Question: I'm registering the <URL> in a bundle script the exact same way I'm registering several other scripts but for some reason the bundle for this script simple doesn't work...
### I have tried with the following Bundle registrations SAME RESULTS:
'''
bundles.Add(new ScriptBundle("~/bundles/jquery.maskedinput").Include(
"~/Scripts/jquery.maskedinput-{version}.js"
));
'''
---
'''
bundles.Add(new ScriptBundle("~/bundles/jquery.maskedinput").Include(
"~/Scripts/jquery.maskedinput.js"
));
'''
---
'''
bundles.Add(new ScriptBundle("~/bundles/jquery.maskedinput").Include(
"~/Scripts/jquery.maskedinput.min.js"
));
'''
---
'''
bundles.Add(new ScriptBundle("~/bundles/jquery.maskedinput").Include(
"~/Scripts/jquery.maskedinput-{version}.min.js"
));
'''
---
'''
bundles.Add(new ScriptBundle("~/bundles/jquery.maskedinput").Include(
"~/Scripts/jquery.maskedinput-1.3.min.js"
));
'''
### This is the rendered HTML
'''
<script src="/bundles/jquery.maskedinput?v=" type="text/javascript"></script>
'''
### This is my registration on my MasterPage
'''
<ajaxToolkit:ToolkitScriptManager ID="ToolkitScriptManager1" runat="server" EnablePageMethods="true">
<Scripts>
<%--Framework Scripts--%>
<asp:ScriptReference Name="jquery" />
<asp:ScriptReference Name="jquery.ui.combined" />
<asp:ScriptReference Name="WebForms.js" Path="~/Scripts/WebForms/WebForms.js" />
<asp:ScriptReference Name="WebUIValidation.js" Path="~/Scripts/WebForms/WebUIValidation.js" />
<asp:ScriptReference Name="MenuStandards.js" Path="~/Scripts/WebForms/MenuStandards.js" />
<asp:ScriptReference Name="GridView.js" Path="~/Scripts/WebForms/GridView.js" />
<asp:ScriptReference Name="DetailsView.js" Path="~/Scripts/WebForms/DetailsView.js" />
<asp:ScriptReference Name="TreeView.js" Path="~/Scripts/WebForms/TreeView.js" />
<asp:ScriptReference Name="WebParts.js" Path="~/Scripts/WebForms/WebParts.js" />
<asp:ScriptReference Name="Focus.js" Path="~/Scripts/WebForms/Focus.js" />
<asp:ScriptReference Name="WebFormsBundle" />
<asp:ScriptReference Path="~/bundles/jquery.validation" />
<asp:ScriptReference Path="~/bundles/jquery.maskedinput" />
<%--Site Scripts--%>
</Scripts>
</ajaxToolkit:ToolkitScriptManager>
'''
### This is a screenshot of my scripts in Visual Studio 2012

What's going on?? I just don't get it
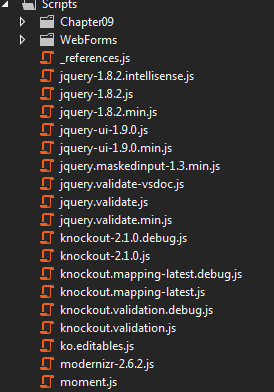
Answer: There's a bug in the 1.0 RTM version which will ignore *.min.js even if explicitly included in debug mode. If you update to 1.1.0-alpha1 package, this should be fixed.
Alternatively you can work around this issue using the answer to this similar <URL>.